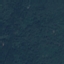
Land use / land cover: Forest